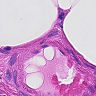
Metastatic tissue present: no